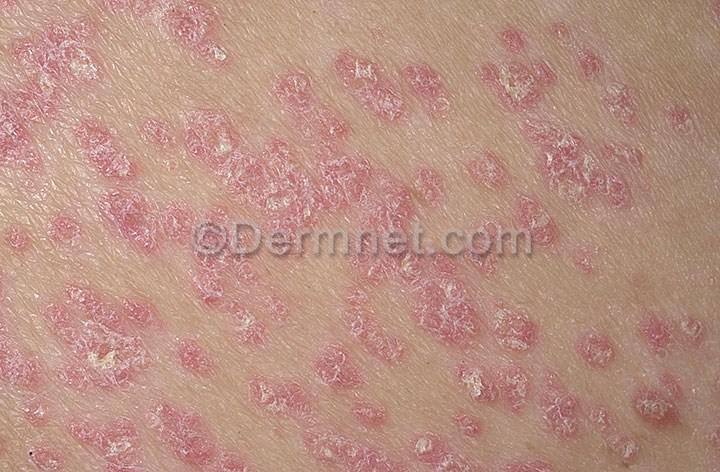
Disease: Psoriasis pictures Lichen Planus and related diseases